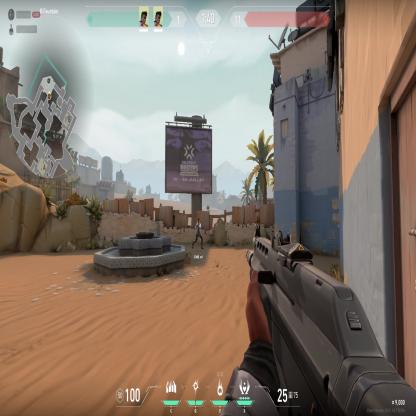
Label: teammate